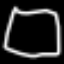
Label: square